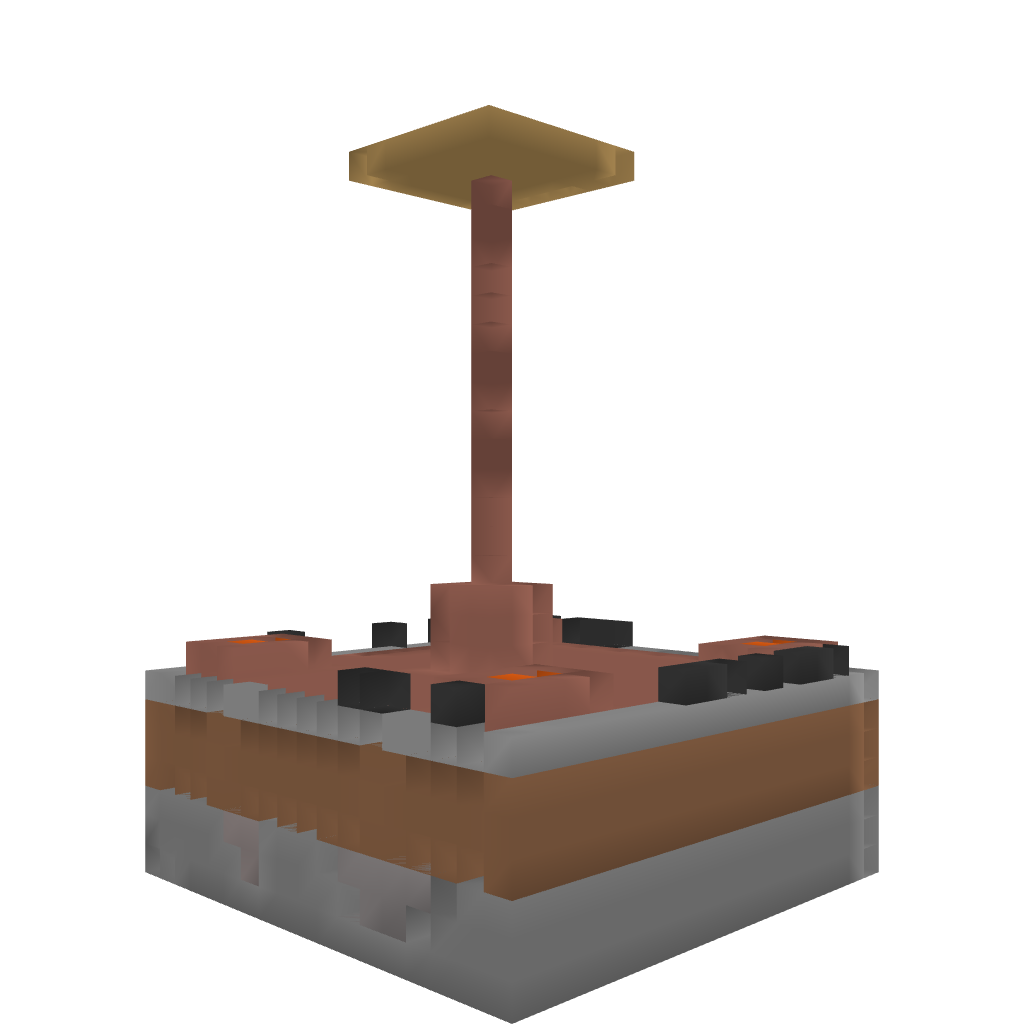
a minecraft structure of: Underground base v2